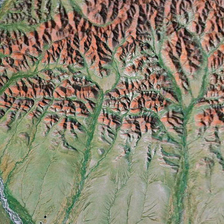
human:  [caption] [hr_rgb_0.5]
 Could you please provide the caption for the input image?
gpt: it is a piece of mountain .

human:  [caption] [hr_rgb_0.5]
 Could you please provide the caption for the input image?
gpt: it is a piece of mountain .

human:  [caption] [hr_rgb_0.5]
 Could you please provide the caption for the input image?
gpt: it is a piece of mountain .

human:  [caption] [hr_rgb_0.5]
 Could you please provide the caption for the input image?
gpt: it is a piece of mountain .

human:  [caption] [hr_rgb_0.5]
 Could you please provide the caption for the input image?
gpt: it is a piece of mountain .